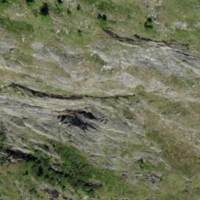
EUNIS habitat code: 31
Species observed at this site:
Tussilago farfara